Question: If I wanted to get a response from this api (<URL>
and create a variable for the 'display_total' data in the response,
But I want to remove the last two digits of the "display_total" data and put commas in. to separate thousands, hundreds of thousands and millions
which I could then use in a HTML tag such as how would I do it?
Below is where it will be displayed

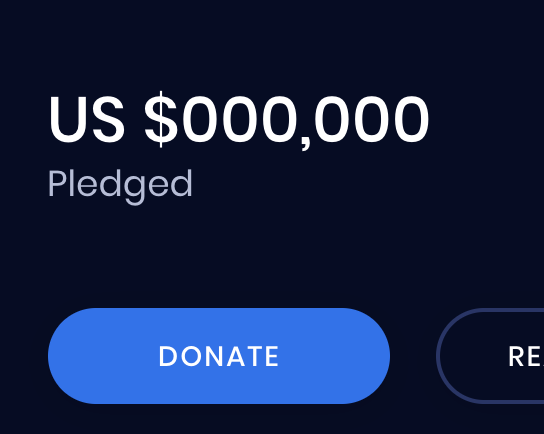
Answer: Here is a working example with Jquery: <URL>
'''
$.getJSON( "https://api.raisely.com/v3/campaigns/c77760a0-a4ca-11ea-a5a7-472c2e3c3966?private=false", function( data ) {
let n="" + data.data.totals[0].display_total;
n = n.slice(0, -2).replace(/\B(?=(\d{3})+(?!\d))/g, ",");
$('.amount').text(n);
});
'''
'''
<script src="https://cdnjs.cloudflare.com/ajax/libs/jquery/3.3.1/jquery.min.js"></script>
Amount: <span class='amount'></span>
'''